Question: I have set 'table-layout: fixed', width and padding for column but real width is higher per 22px than it should be. What can cause this?

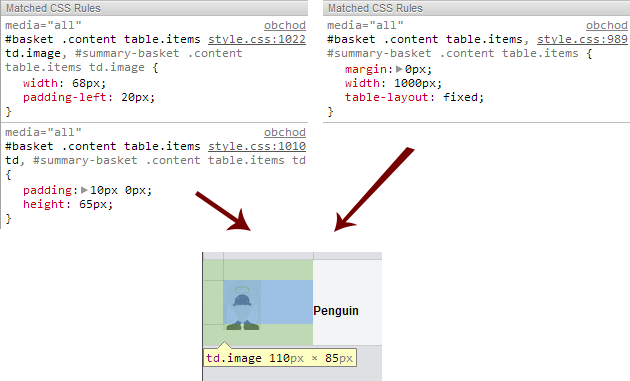
Answer: You have set the table width to 1000px and cell widths in pixels, too, so that they do not add up to 1000px. Obviously, a browser has to make the cells wider or to ignore the setting on the table as a whole. It is better that you as an author make such a choice, e.g. by simply removing the width setting on the table.